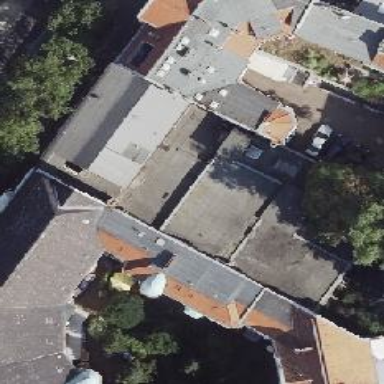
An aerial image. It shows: Preparatory school.